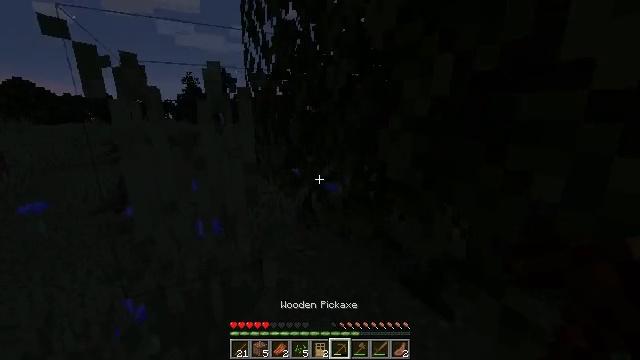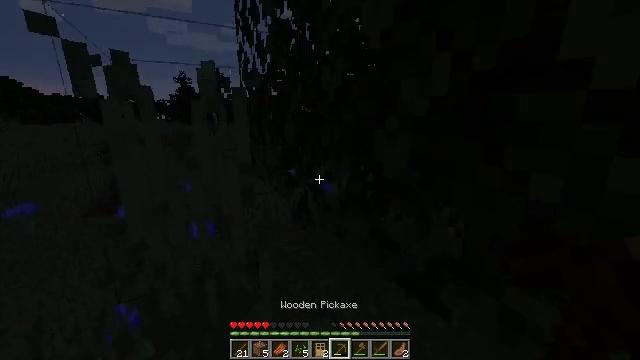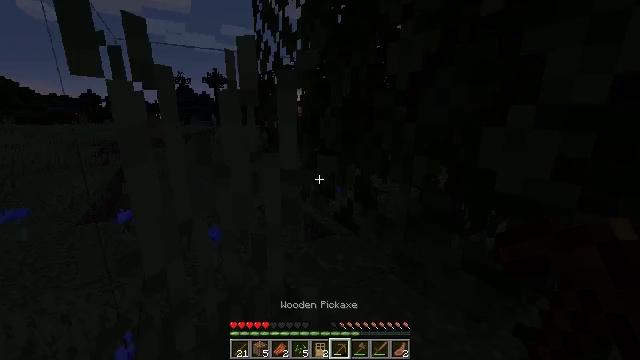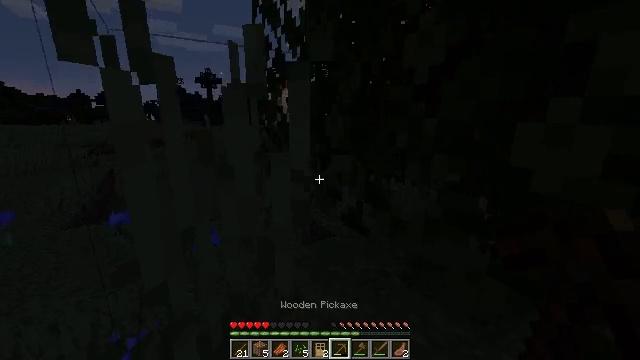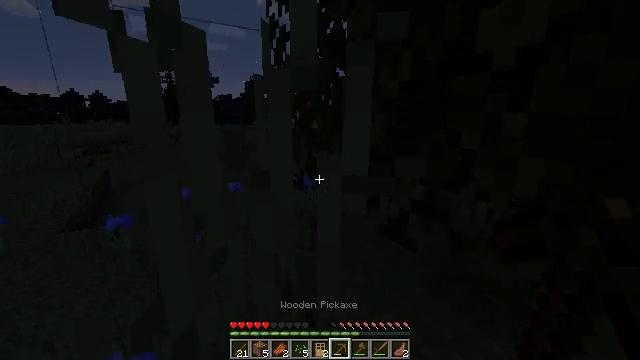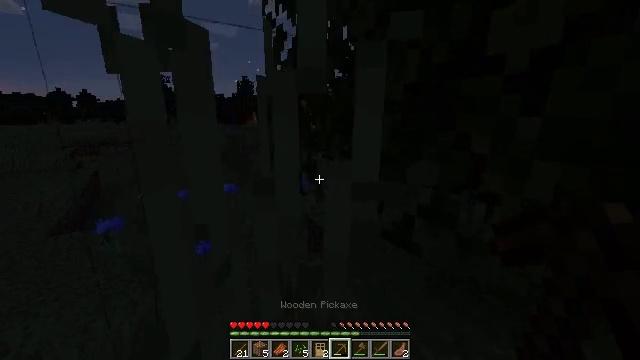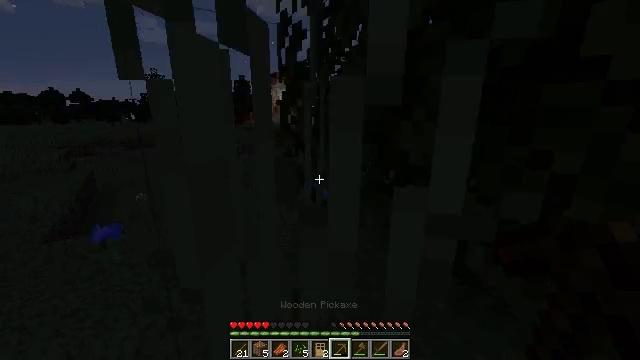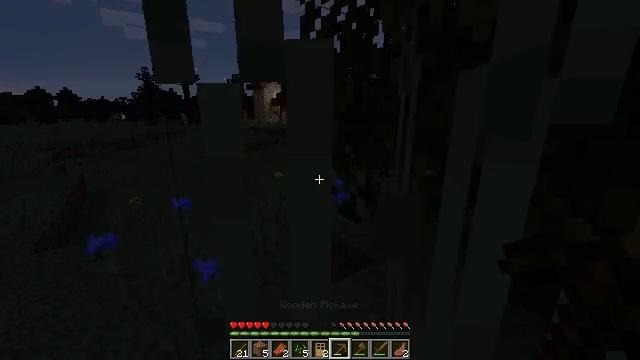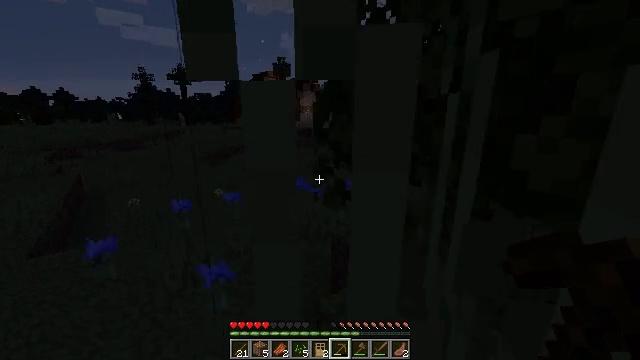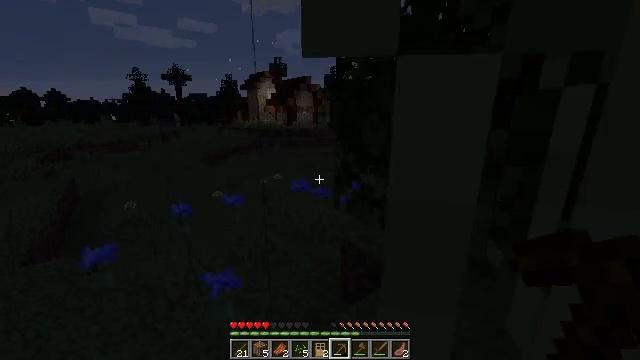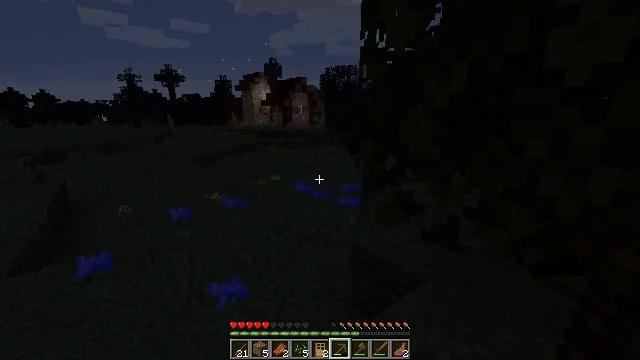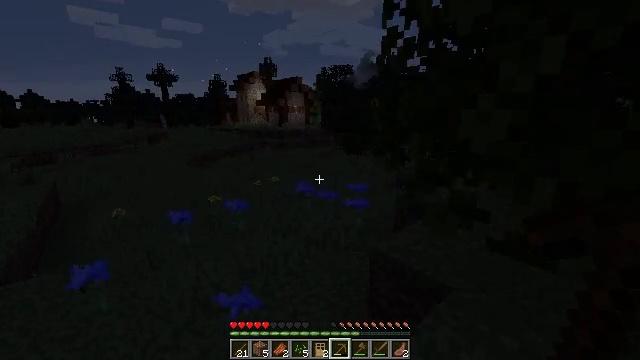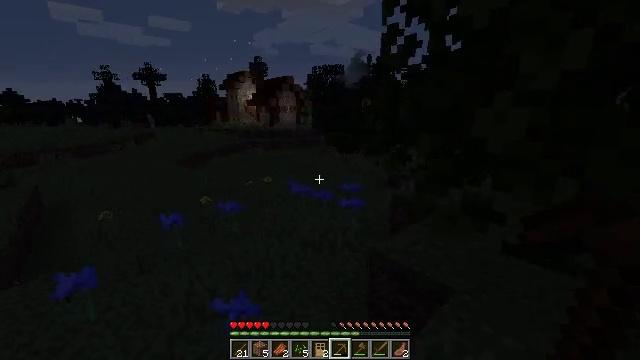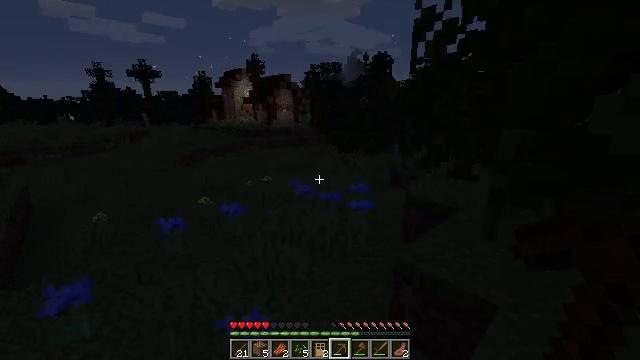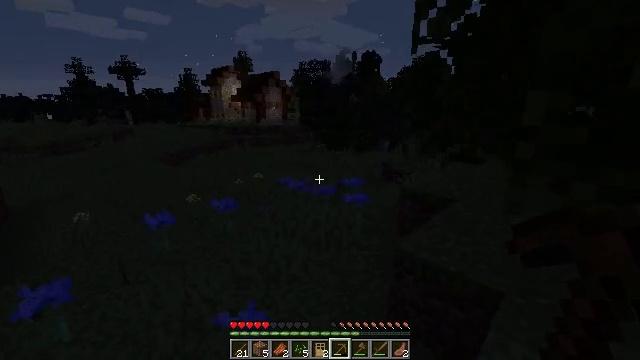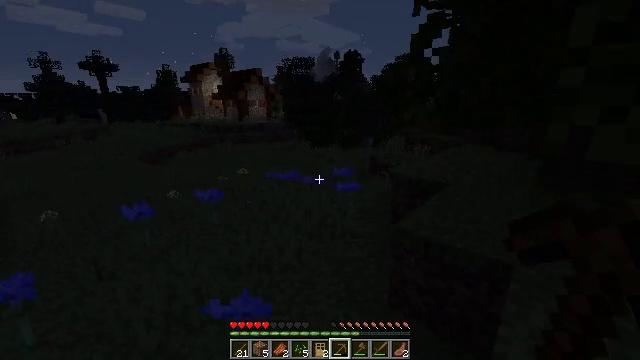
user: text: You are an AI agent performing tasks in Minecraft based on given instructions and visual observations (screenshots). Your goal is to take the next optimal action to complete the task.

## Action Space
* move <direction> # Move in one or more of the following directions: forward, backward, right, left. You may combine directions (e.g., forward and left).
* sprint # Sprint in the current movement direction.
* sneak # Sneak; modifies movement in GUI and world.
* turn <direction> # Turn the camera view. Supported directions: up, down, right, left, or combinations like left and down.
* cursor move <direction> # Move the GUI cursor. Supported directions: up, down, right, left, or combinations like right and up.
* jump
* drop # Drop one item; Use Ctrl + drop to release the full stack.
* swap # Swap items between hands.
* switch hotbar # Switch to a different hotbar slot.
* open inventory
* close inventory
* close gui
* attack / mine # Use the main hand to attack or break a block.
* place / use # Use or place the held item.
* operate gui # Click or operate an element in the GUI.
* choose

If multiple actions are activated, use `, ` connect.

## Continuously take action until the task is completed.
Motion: motion action
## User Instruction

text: Break the torch to collect it.
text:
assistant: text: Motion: move forward and move left, turn right
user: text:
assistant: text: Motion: move forward and move left
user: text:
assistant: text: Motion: move forward and move left, turn right
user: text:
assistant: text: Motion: move forward and move left
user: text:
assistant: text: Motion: move forward and move left, turn right
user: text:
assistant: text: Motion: move forward and move left
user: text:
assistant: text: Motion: move forward and move left, turn right
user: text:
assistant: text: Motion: move forward and move left
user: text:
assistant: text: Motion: move forward and move left
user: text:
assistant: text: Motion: move forward and move left, turn right
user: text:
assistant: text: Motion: move forward and move left, turn right
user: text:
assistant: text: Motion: move forward and move left, turn right
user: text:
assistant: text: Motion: move forward and move left
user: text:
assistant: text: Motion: move forward and move left, turn right
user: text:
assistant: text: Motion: move forward and move left, turn right
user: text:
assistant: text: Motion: move forward and move left, turn right
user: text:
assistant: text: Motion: move forward and move left, turn right
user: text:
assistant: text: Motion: move forward and move left, turn right
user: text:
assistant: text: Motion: move forward and move left, turn right
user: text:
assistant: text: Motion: move forward and move left
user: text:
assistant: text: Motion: move forward and move left
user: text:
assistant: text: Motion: move forward and move left
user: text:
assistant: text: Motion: move forward
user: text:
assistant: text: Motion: move forward
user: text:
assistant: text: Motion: move forward
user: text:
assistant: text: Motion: move forward
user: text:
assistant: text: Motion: move forward
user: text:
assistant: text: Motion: move forward
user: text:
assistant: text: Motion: move forward
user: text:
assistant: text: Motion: move forward